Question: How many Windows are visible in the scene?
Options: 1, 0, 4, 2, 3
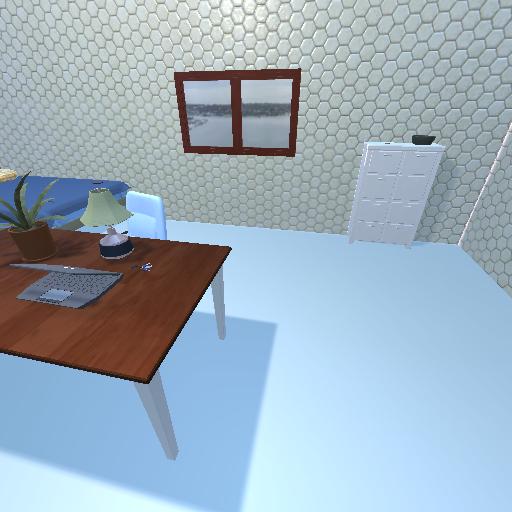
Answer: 1